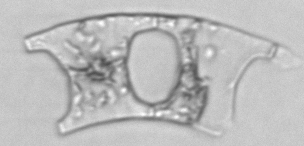
Label: Eucampia